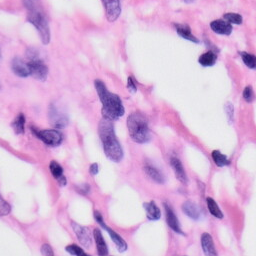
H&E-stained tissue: Skin